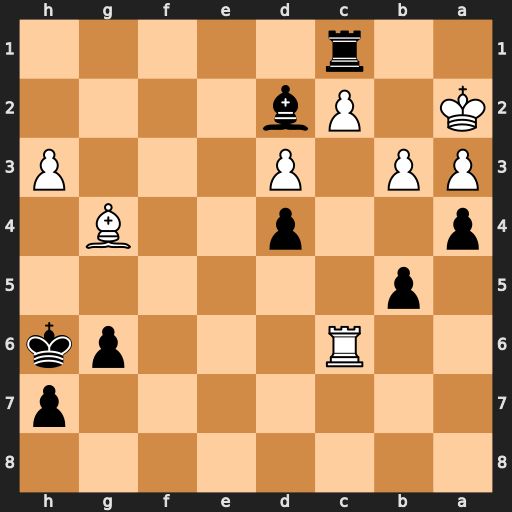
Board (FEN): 8/7p/2R3pk/1p6/p2p2B1/PP1P3P/K1Pb4/2r5
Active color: b
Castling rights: -
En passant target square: -
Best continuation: Bc3 Rxc3 dxc3